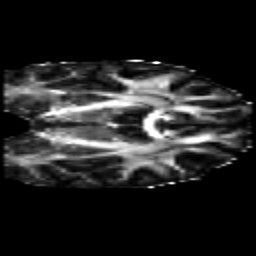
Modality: FA
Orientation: coronal
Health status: healthy
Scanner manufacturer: philips
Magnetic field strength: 3 T
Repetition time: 6.964 s
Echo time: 0.092 s